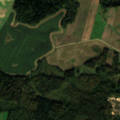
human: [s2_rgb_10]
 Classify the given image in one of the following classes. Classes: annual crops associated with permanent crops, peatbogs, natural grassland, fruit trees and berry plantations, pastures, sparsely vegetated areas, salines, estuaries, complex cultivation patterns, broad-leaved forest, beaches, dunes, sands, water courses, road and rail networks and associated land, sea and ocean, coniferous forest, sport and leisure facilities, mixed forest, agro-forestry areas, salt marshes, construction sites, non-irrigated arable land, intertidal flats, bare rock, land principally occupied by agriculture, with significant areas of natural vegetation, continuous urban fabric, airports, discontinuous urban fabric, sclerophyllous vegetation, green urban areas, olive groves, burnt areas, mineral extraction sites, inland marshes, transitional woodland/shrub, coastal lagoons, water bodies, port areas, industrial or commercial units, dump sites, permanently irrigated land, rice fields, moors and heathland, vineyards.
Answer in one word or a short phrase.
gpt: non-irrigated arable land, coniferous forest, mixed forest